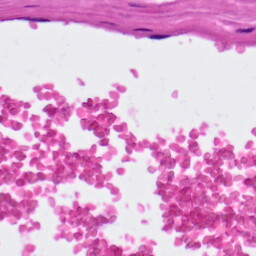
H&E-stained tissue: Lung